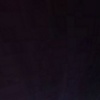
Label: space